Aerial crown-view tile of a tropical tree (Barro Colorado Island, Panama), acquired 20250818:
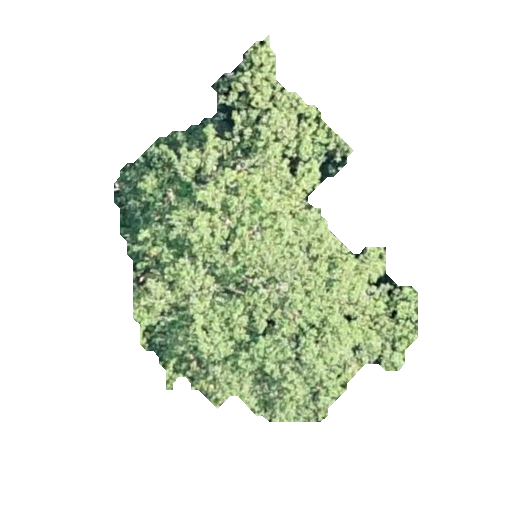
Species: Hieronyma alchorneoides
GBIF accepted scientific name: Hieronyma alchorneoides
Crown area: 97.508 m²